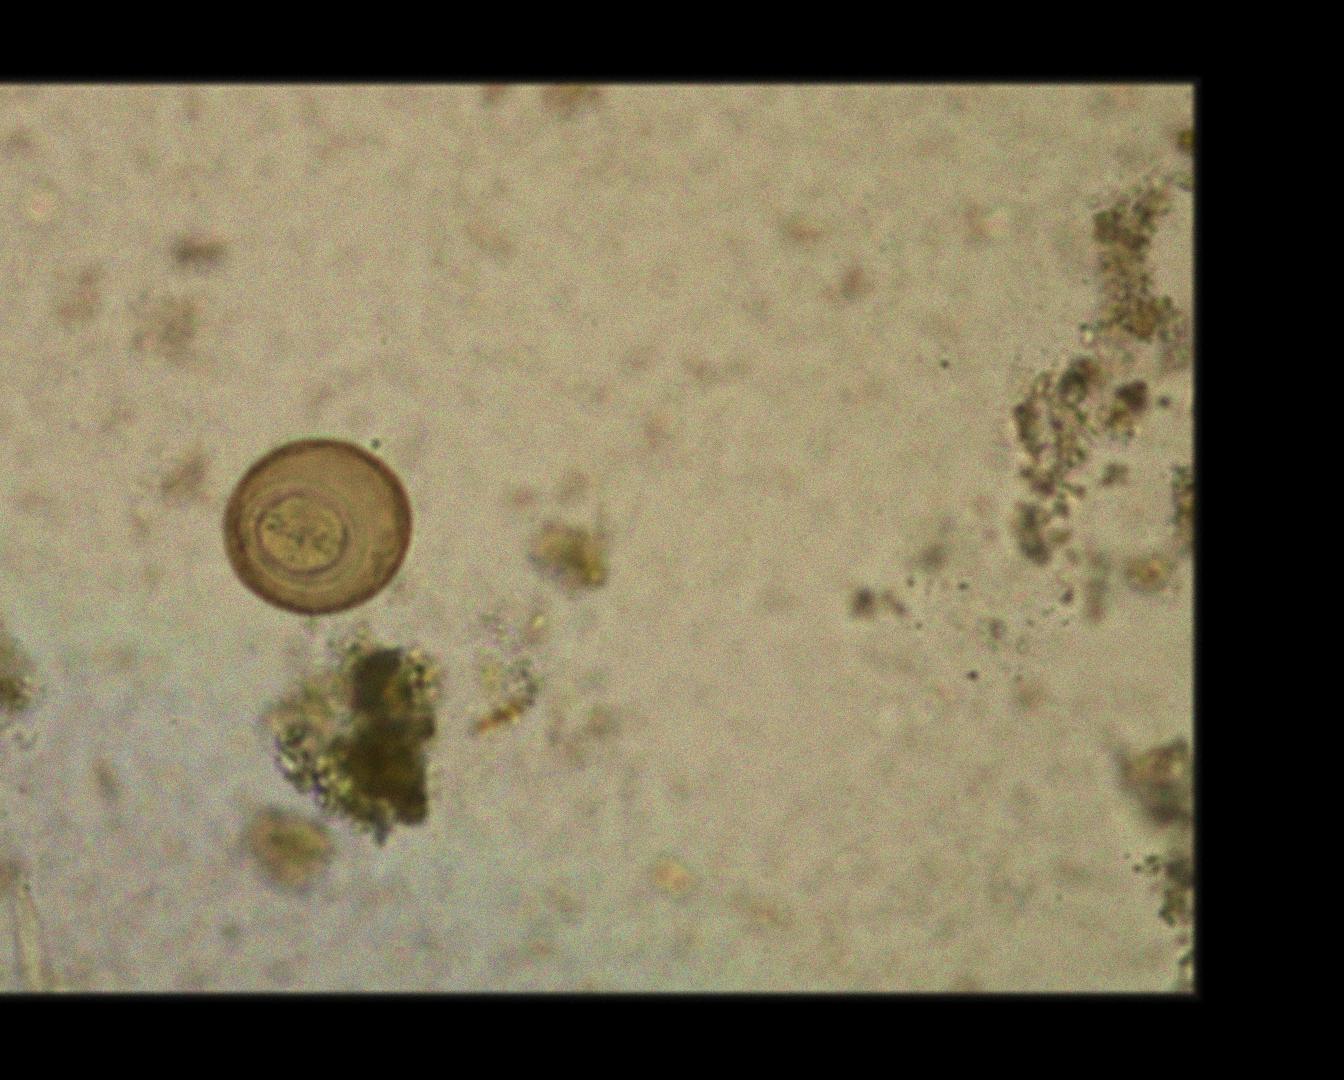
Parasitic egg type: Hymenolepis diminuta